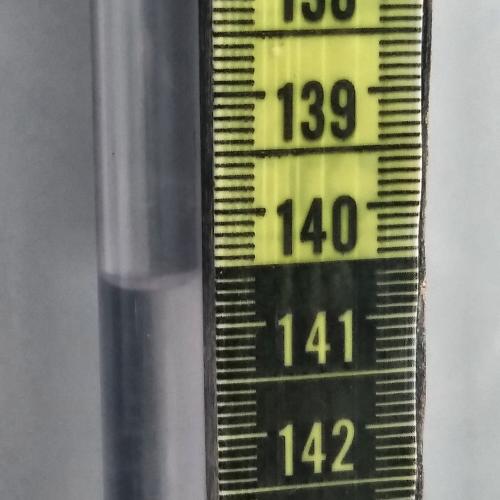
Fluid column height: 140.6 cm